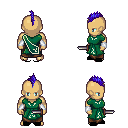
a pixel art fantasy rpg character, male body template, human, tanned skin, sash dress, robe skirt, blue mohawk hairstyle, white cloth bracers, black slippers, dagger, four views (front, back, left, right), 2x2 character sprite sheet, small pixel art, hard edges, no anti-aliasing